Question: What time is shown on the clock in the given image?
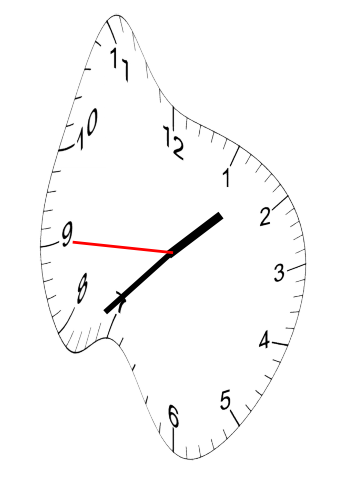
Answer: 01:37:45